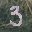
Label: 3